Interaction volume radius: 5 \u00c5
Interaction volume height: 40 \u00c5
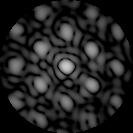
Disorder parameter: 0.4459